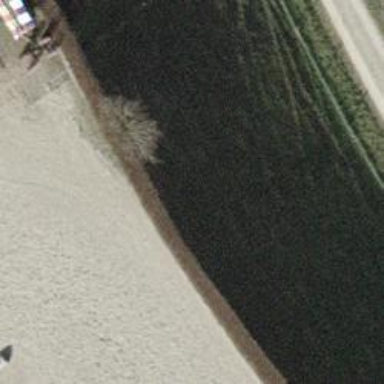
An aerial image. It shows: Hedge barrier.